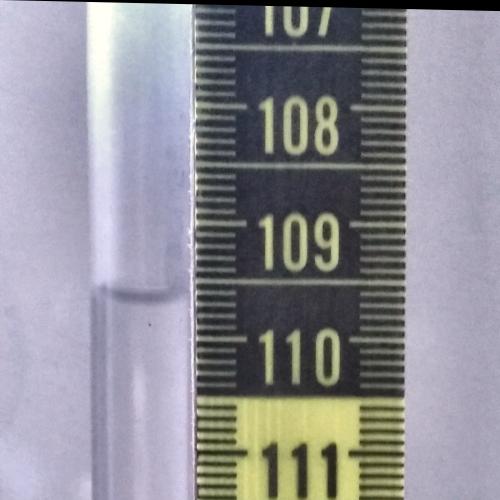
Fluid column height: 109.6 cm